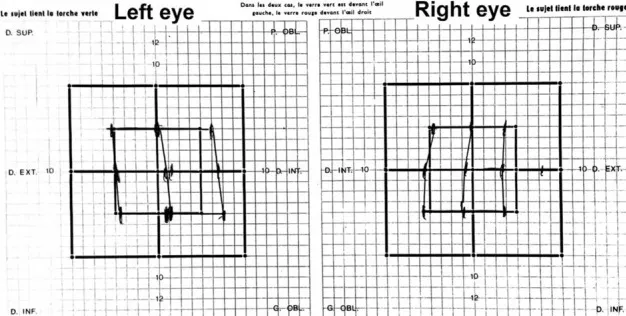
Preoperative Lancaster red-green test, attaching the diplopia to bilateral sixth cranial nerve palsy.
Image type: electrography (ekg)